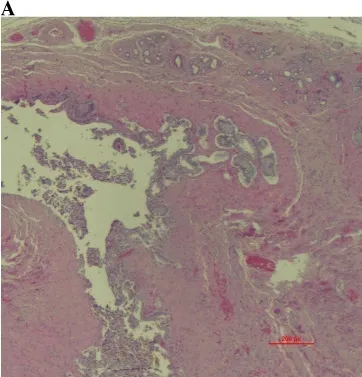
Chronic cholecystitis with mucosal dips, forming Rokitansky-Aschoff sinus with muscular hypertrophy and fibrosis, and minimal chronic inflammation (a).
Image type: pathology (h&e)